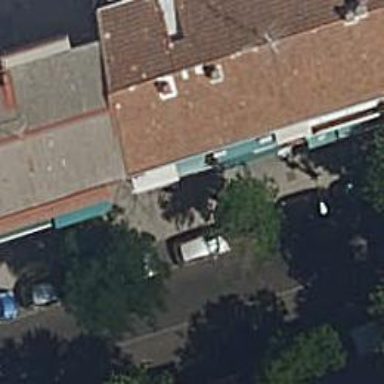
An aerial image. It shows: Cafe.